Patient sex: F
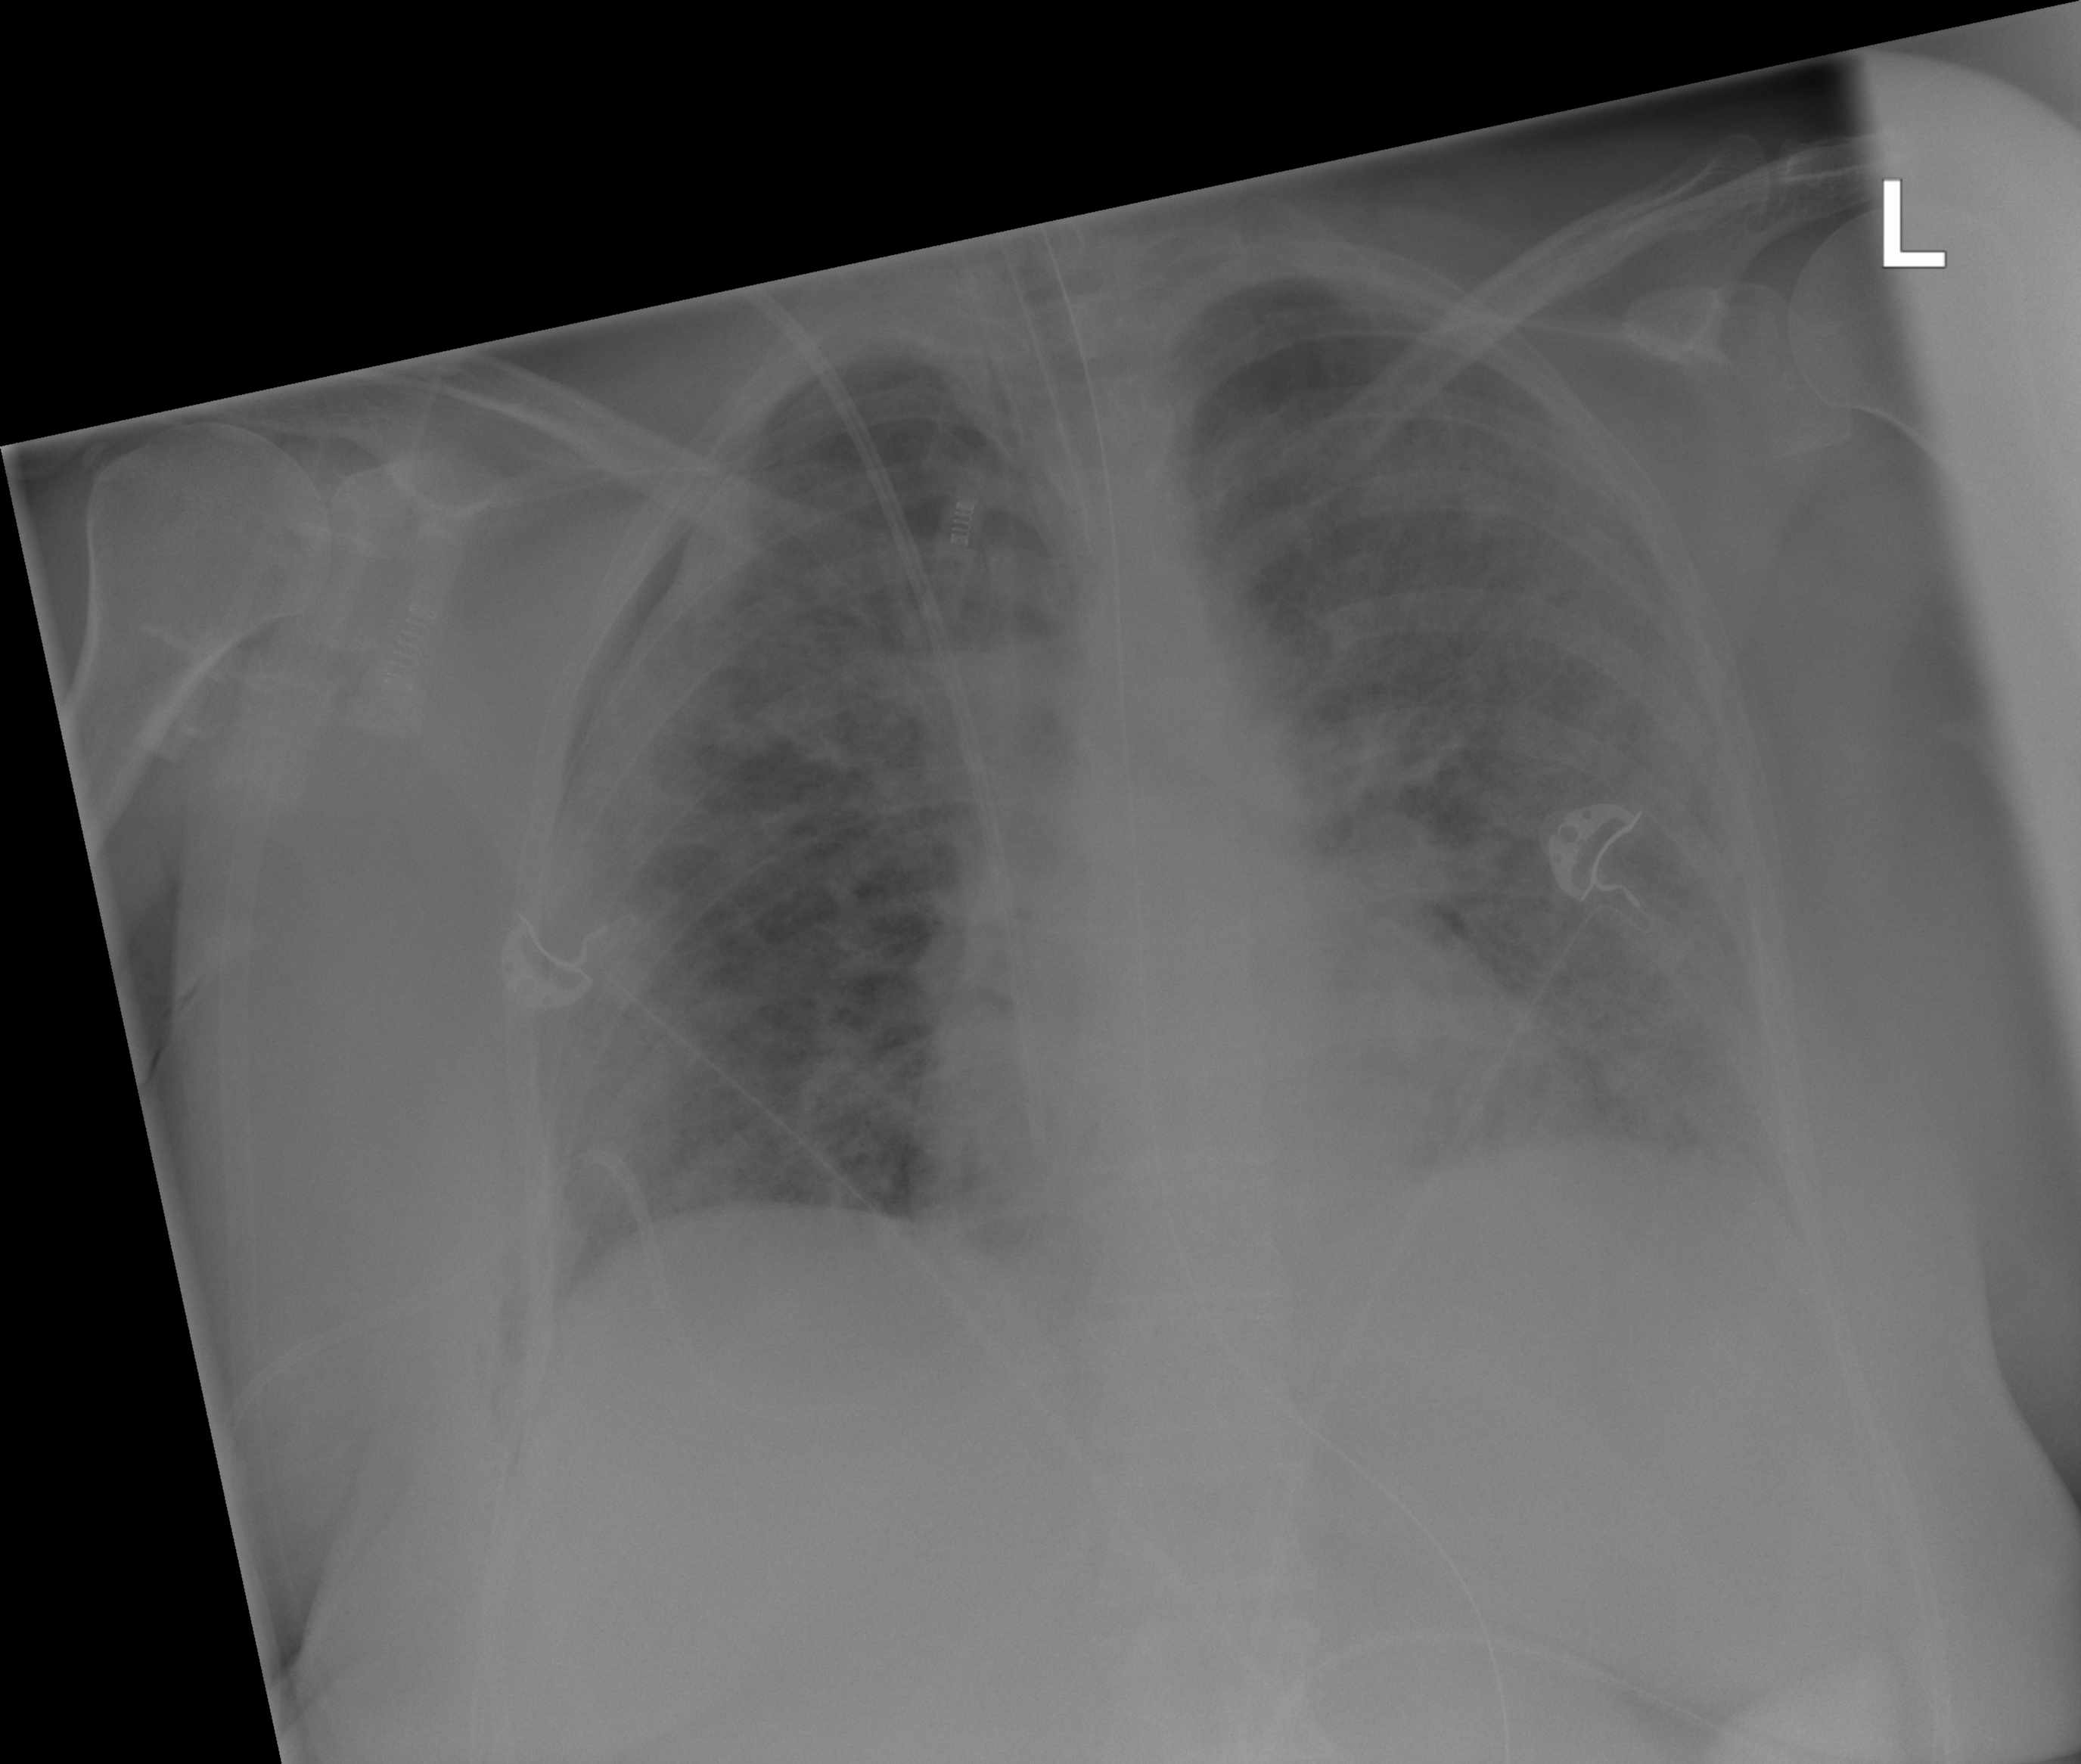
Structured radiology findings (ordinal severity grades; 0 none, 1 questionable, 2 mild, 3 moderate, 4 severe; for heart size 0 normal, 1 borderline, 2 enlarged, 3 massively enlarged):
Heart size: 2
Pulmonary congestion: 2
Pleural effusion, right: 1
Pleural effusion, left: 1
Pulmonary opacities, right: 3
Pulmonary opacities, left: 3
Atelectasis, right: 3
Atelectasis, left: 3